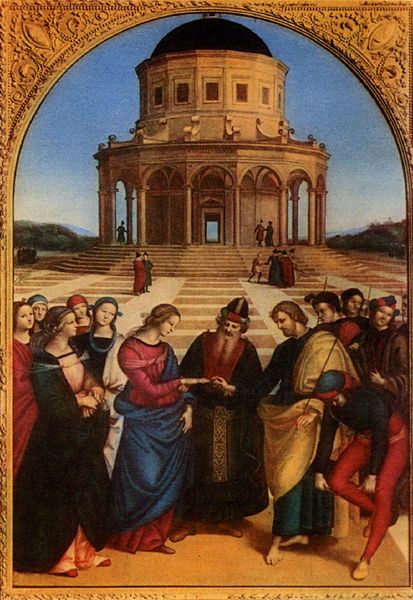
Titel: Le Sposalizio della Vergine
Künstler: Raffael
Institution: Mailand, Pinacoteca di Brera
Schlagwörter: blau, gemälde, gruppe, himmel, umhang, frauen, menschen, bunt, holz, männer, säulen, gebäude, rot, ornament, feier, rahmen, öl, kirche, gold, paar, personen, farbig, bogen, platz, kuppel, treppe, braut, durchgang, stufen, ring, barfuss, zeremonie, jesus, priester, heiliger, hochzeit, tempel, maria, einfassung, bauwerk, heirat, trauung, kanaan, frauen männder